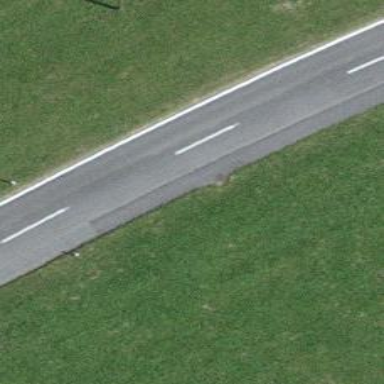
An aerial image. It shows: Tertiary road.